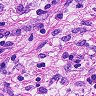
Metastatic tissue present: yes